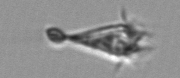
Label: Paratontonia_gracillima